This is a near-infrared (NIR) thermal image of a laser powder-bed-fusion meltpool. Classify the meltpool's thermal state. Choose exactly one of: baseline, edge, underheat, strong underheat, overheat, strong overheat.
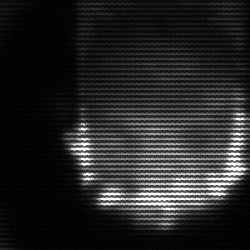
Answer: baseline